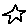
Label: star